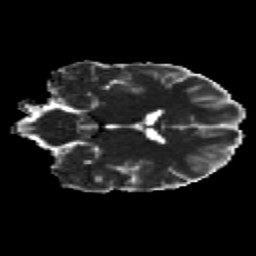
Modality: MD
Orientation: coronal
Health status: healthy
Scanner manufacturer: siemens
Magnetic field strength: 3 T
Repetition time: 12 s
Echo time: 0.092 s